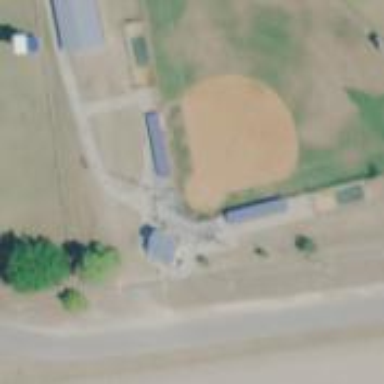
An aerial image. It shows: Baseball pitch for leisure and sports activities.